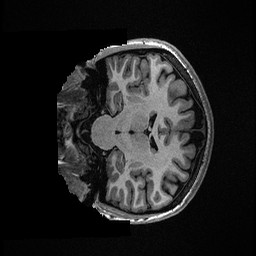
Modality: T1w
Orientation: coronal
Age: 22
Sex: female
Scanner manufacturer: ge
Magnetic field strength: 3 T
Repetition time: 0.006952 s
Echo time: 0.00292 s